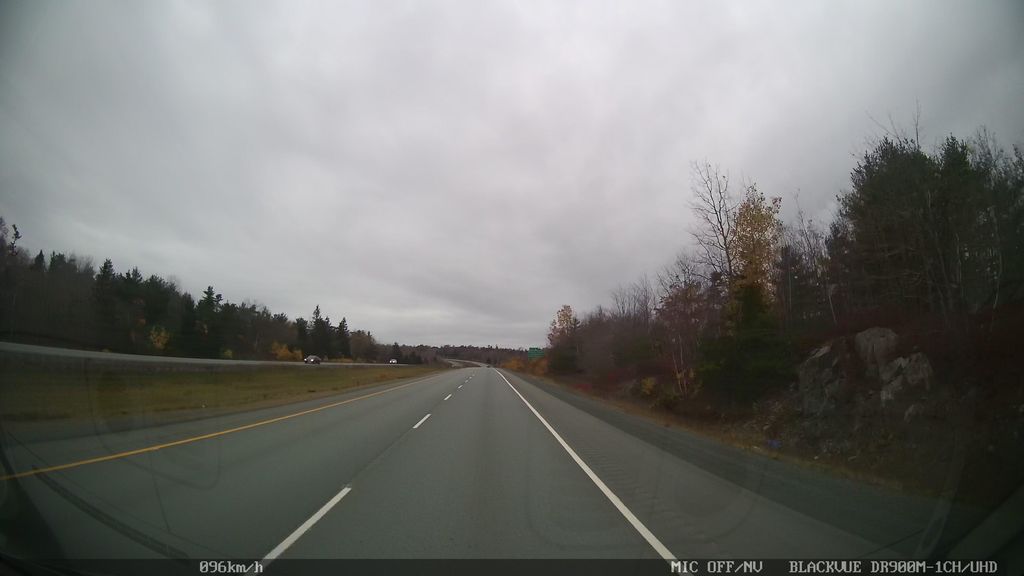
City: halifax